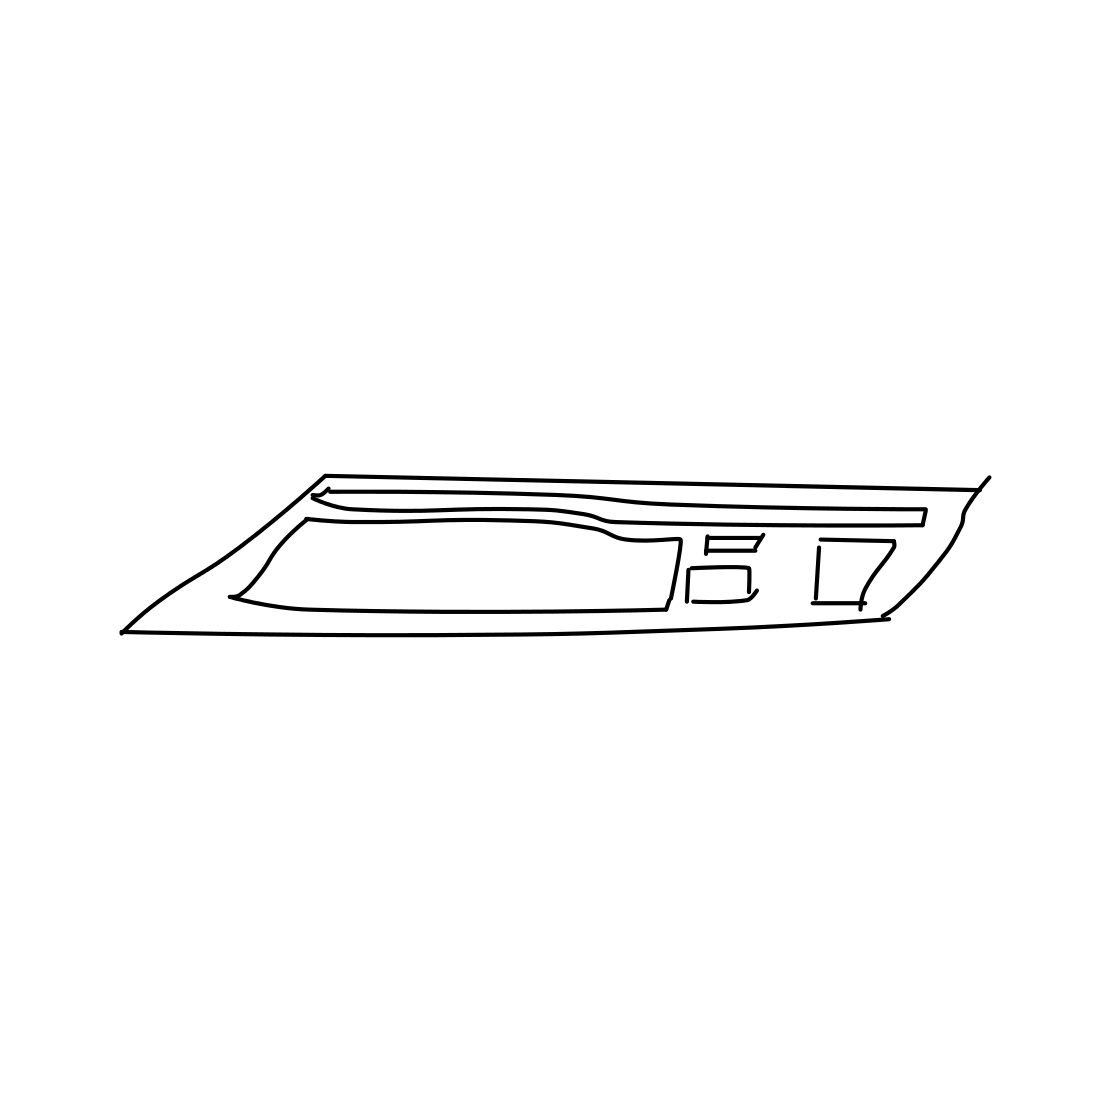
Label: keyboard